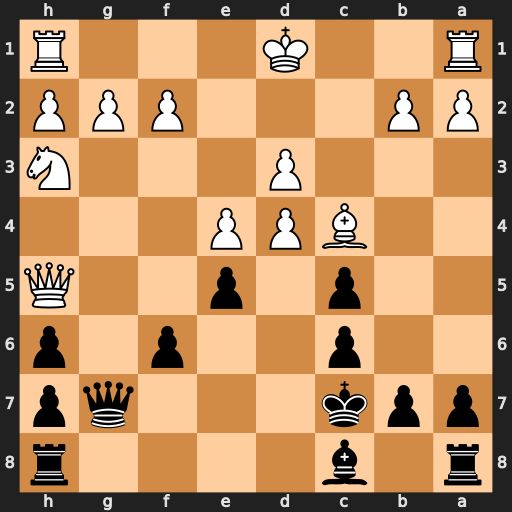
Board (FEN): r1b4r/ppk3qp/2p2p1p/2p1p2Q/2BPP3/3P3N/PP3PPP/R2K3R
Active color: b
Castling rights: -
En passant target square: -
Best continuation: Bg4+ Qxg4 Qxg4+